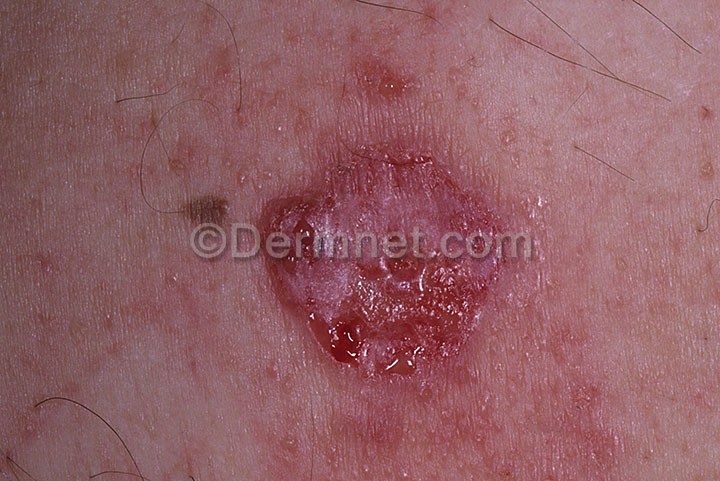
Disease: Actinic Keratosis Basal Cell Carcinoma and other Malignant Lesions